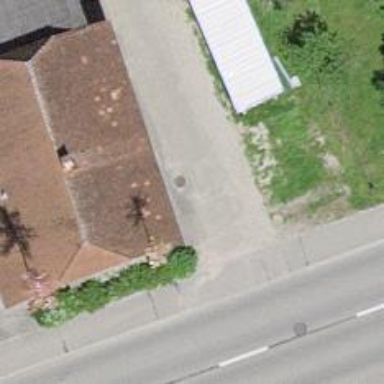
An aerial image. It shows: Residential building.